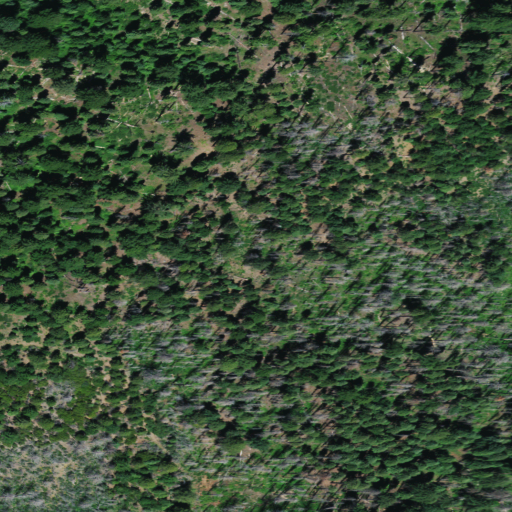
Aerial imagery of ridge(s) in California named Jim Jam Ridge containing shrub, evergreen forest, and grassland